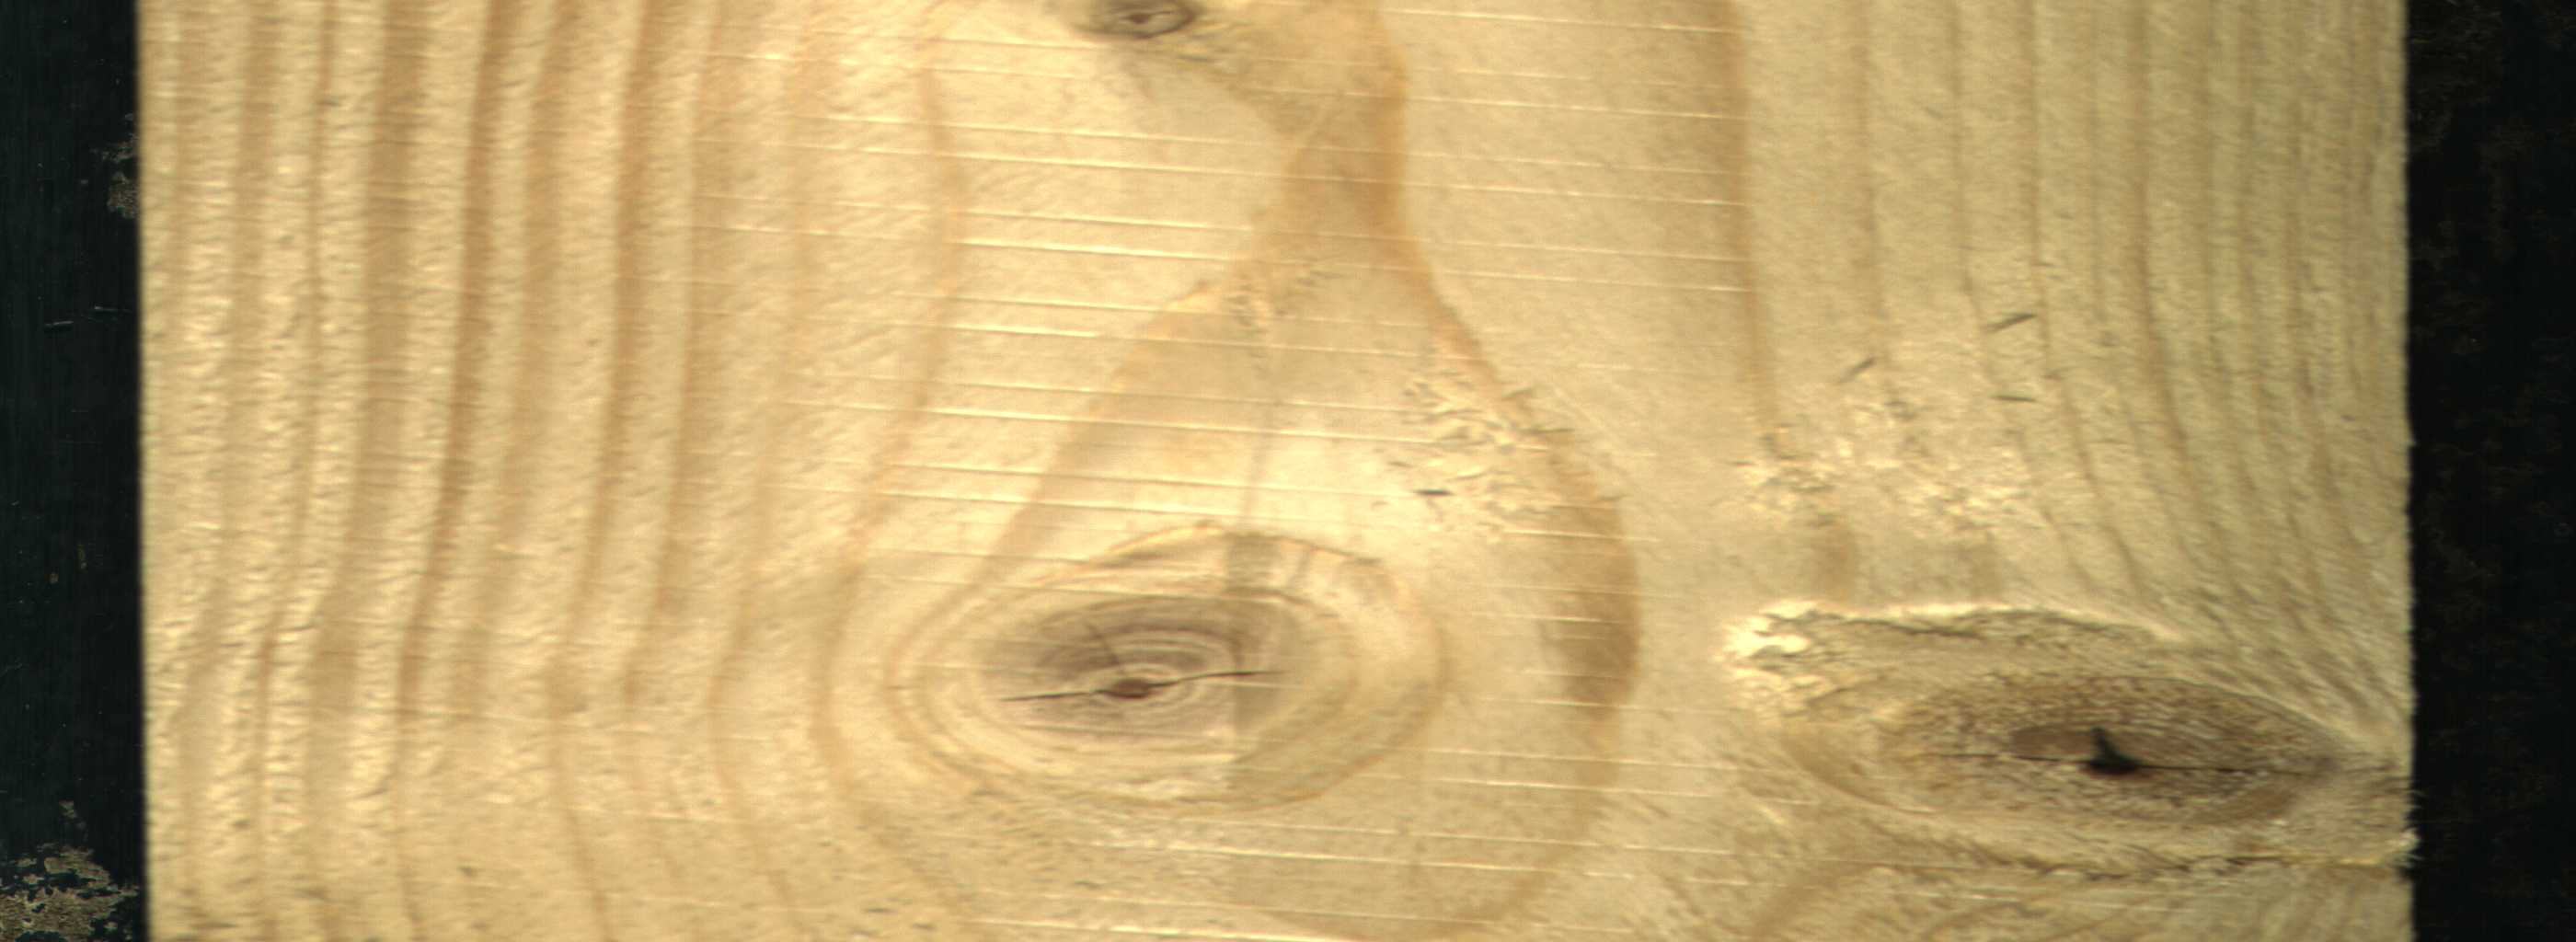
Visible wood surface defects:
knot_with_crack
Dead_Knot
Live_Knot